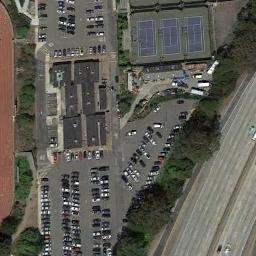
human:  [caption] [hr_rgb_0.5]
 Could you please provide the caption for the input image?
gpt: The tennis court is next to some trees and parking lot .

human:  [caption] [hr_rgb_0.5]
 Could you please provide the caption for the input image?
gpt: Two white cars were driving on the road beside the tennis court .

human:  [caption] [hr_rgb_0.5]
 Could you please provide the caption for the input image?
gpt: There are many cars in the parking lot next to the tennis courts .

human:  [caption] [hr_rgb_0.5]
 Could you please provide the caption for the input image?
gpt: A neatly arranged tennis court next to the road with several parking lots next to it .

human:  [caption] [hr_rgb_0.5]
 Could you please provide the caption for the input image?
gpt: There are many cars on the parking lots beside the tennis courts .